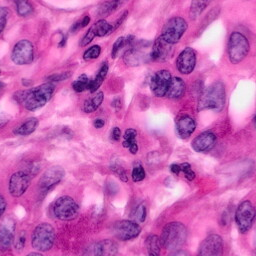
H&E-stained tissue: Pancreatic